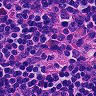
Metastatic tissue present: no